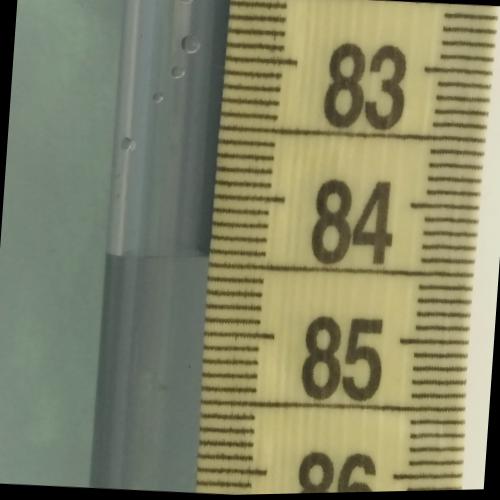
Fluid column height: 84.5 cm